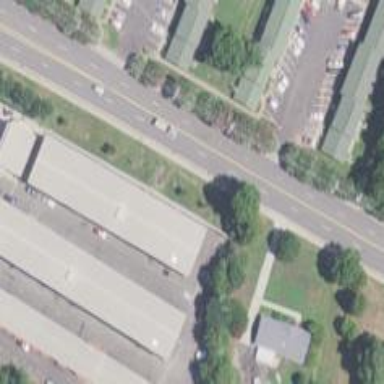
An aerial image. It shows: Building that serves as storage rental shop.